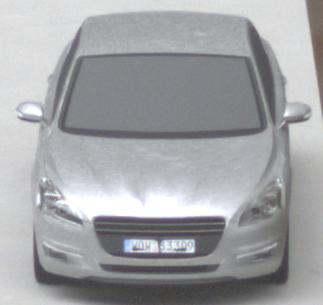
Make: Peugeot
Model: 508 120 VTi
Detailed model: 508 (I) Limousine
Model produced from: 2011/03
Model produced until: 2014/05
Doors: 4
Color: white
Road condition: dry road
Daytime: morning or afternoon
Contrast: low contrast